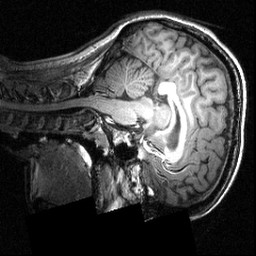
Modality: T1w
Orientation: sagittal
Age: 20
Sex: female
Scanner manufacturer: siemens
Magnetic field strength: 3.951 T
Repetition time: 1.5 s
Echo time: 0.00335 s